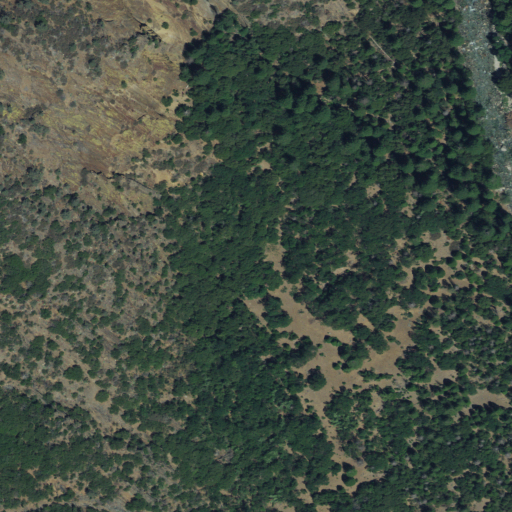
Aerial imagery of valley in California named Little Tehipte Valley containing evergreen forest and shrub